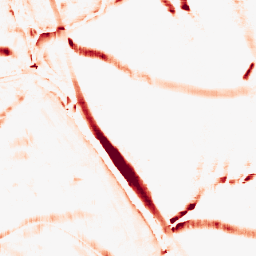
Category: morphological
Decomposition family: morphological_square
Decomposition parameters: operation: opening
size: 15
Upsampling method: sinc_blackman
Upsampling parameters: scale: 8
kernel_size: 16
Upsampling scale: 8